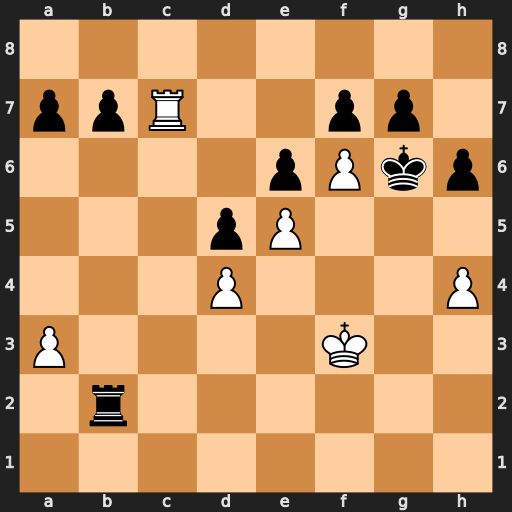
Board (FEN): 8/ppR2pp1/4pPkp/3pP3/3P3P/P4K2/1r6/8
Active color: w
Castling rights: -
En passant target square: -
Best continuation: h5+ Kh7 Rxf7